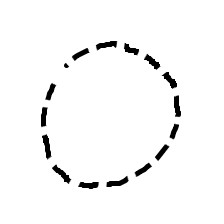
Shape: circle